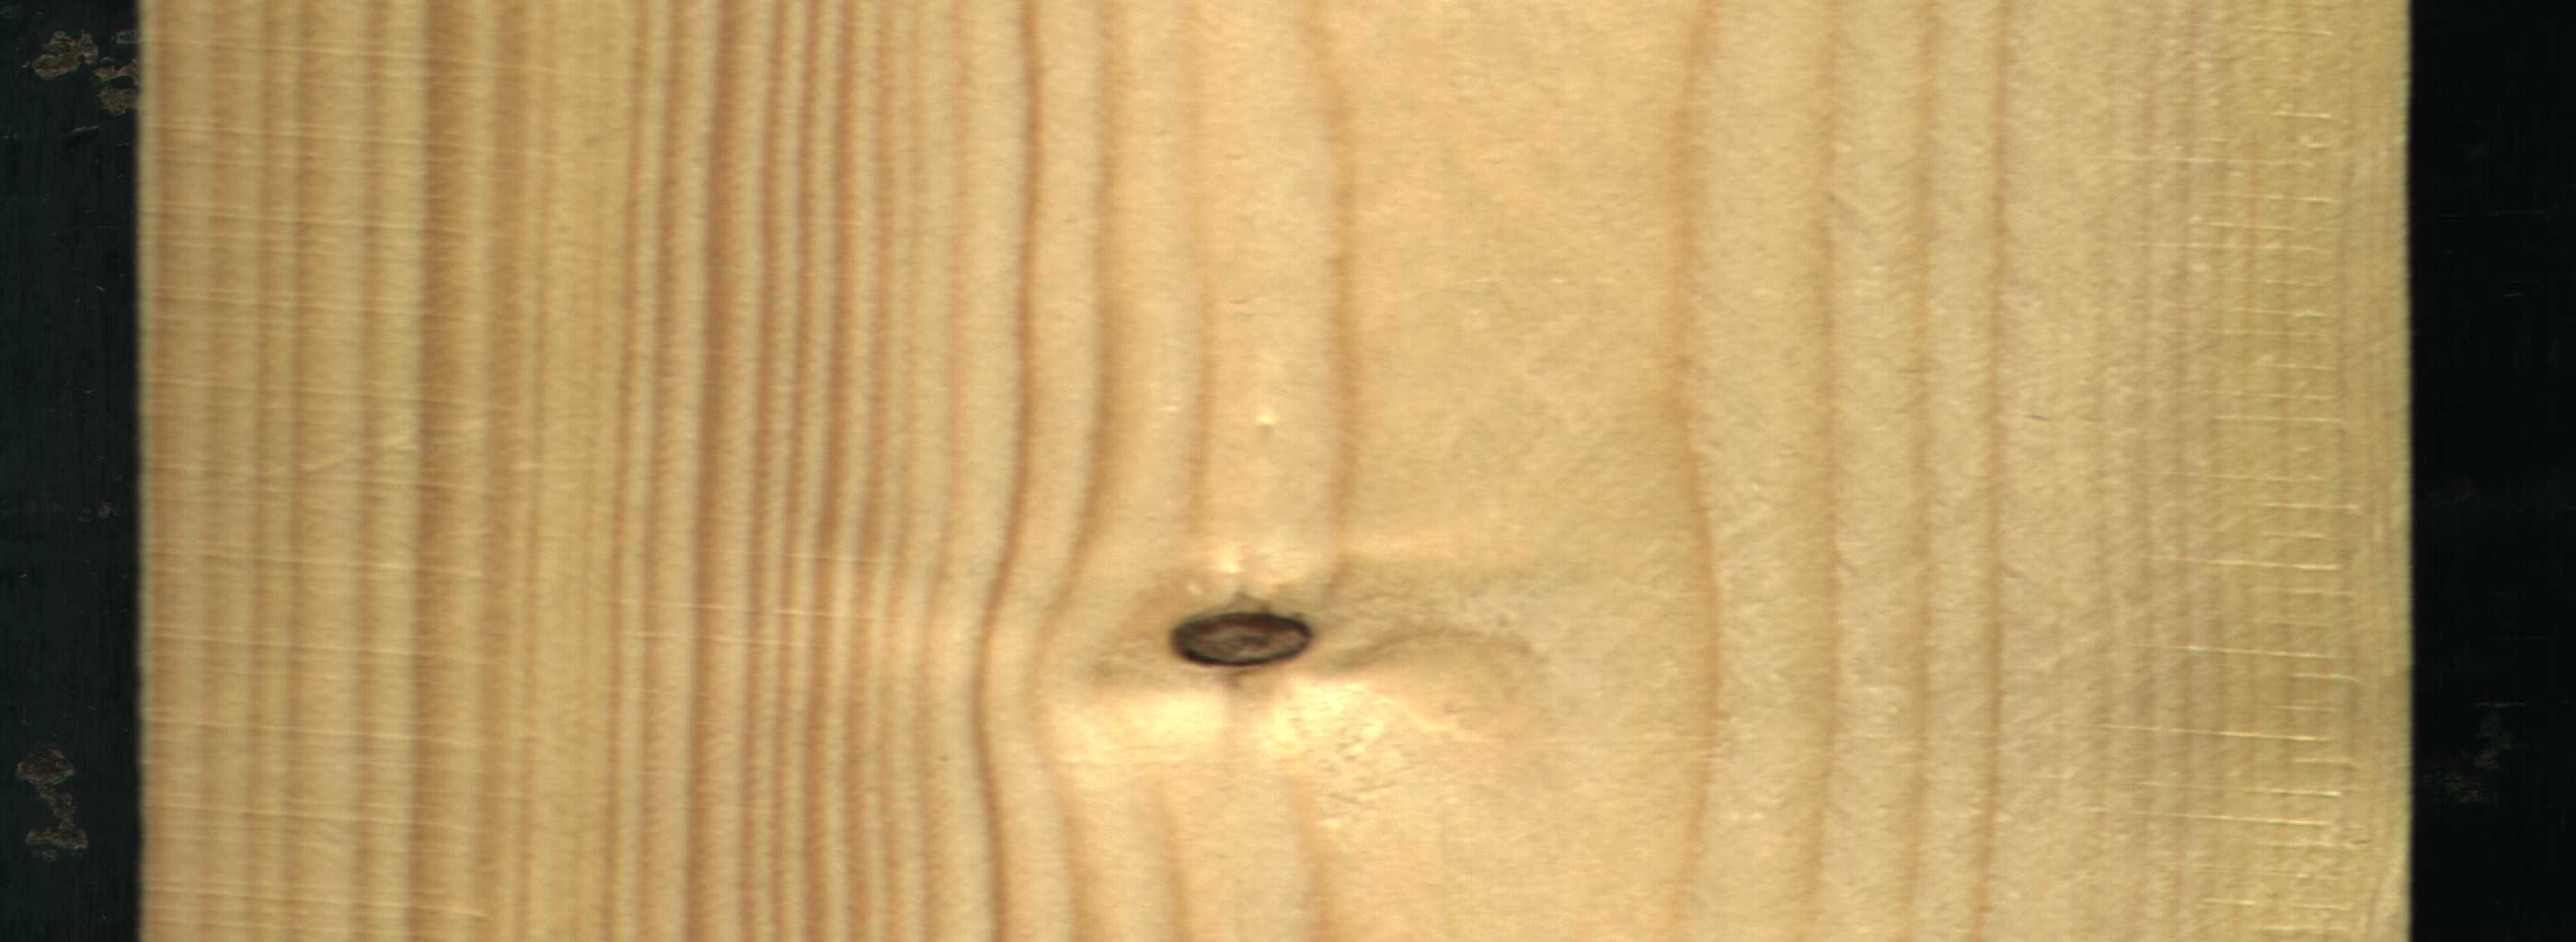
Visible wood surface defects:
Dead_Knot